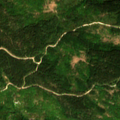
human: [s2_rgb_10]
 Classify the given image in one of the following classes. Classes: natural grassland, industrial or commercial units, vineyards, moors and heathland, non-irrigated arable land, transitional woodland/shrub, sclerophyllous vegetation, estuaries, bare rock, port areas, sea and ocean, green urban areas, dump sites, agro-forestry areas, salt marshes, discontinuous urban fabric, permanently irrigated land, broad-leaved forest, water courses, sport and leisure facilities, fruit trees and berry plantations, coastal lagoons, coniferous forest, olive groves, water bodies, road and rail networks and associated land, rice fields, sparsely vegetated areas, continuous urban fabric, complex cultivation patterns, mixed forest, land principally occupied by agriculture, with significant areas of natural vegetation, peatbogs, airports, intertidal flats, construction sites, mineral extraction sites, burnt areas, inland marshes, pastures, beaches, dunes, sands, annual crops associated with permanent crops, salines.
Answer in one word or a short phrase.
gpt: broad-leaved forest, coniferous forest, mixed forest